Aerial crown-view tile of a tropical tree (Barro Colorado Island, Panama), acquired 20250915:
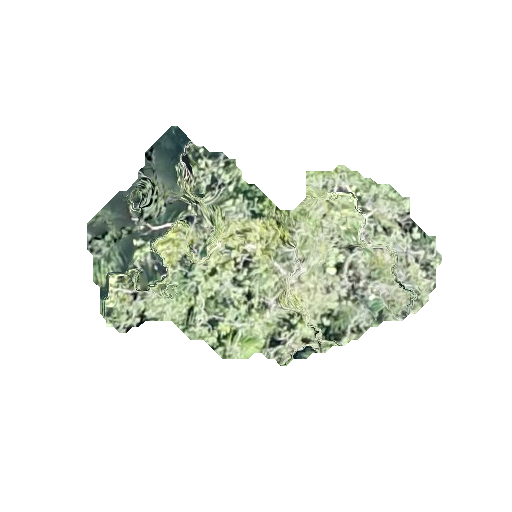
Species: Cordia alliodora
GBIF accepted scientific name: Cordia alliodora
Crown area: 76.909 m²